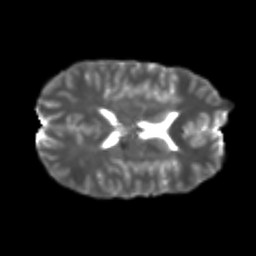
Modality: T2w
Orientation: axial
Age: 20
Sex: male
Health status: healthy
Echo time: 0.074 s